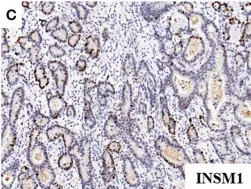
(D): AE1/AE3 immunohistochemistry shows strong positivity.
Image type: pathology (immunostaining)